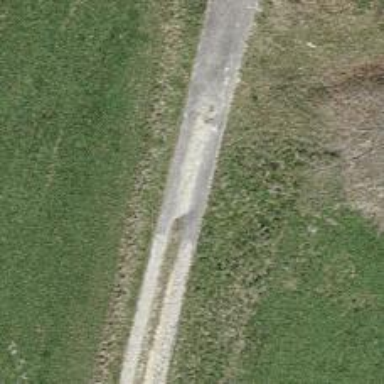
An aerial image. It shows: Track with grade 2 gravel surface.